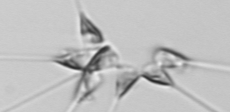
Label: Asterionellopsis_glacialis